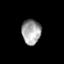
Tissue: prostate
Cell type: Fibroblasts
Senescence score: 0.7545
Nuclear area (px): 464
Mean DAPI intensity: 161.9375